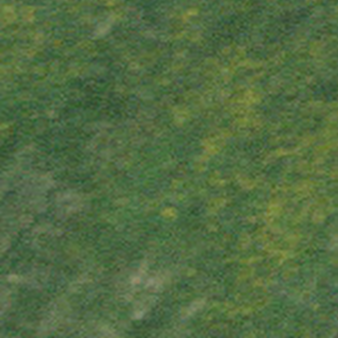
Label: other